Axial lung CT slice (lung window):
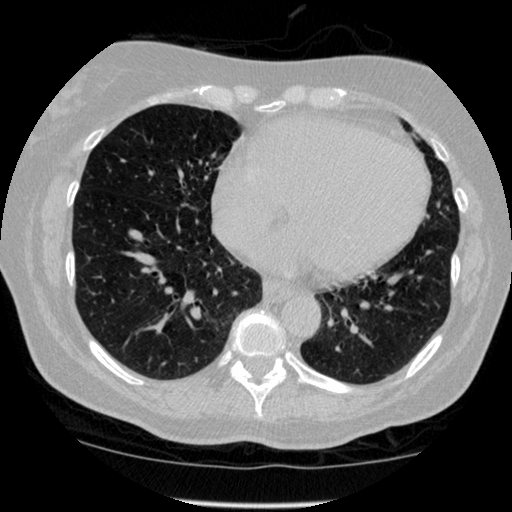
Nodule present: no